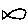
Label: fish